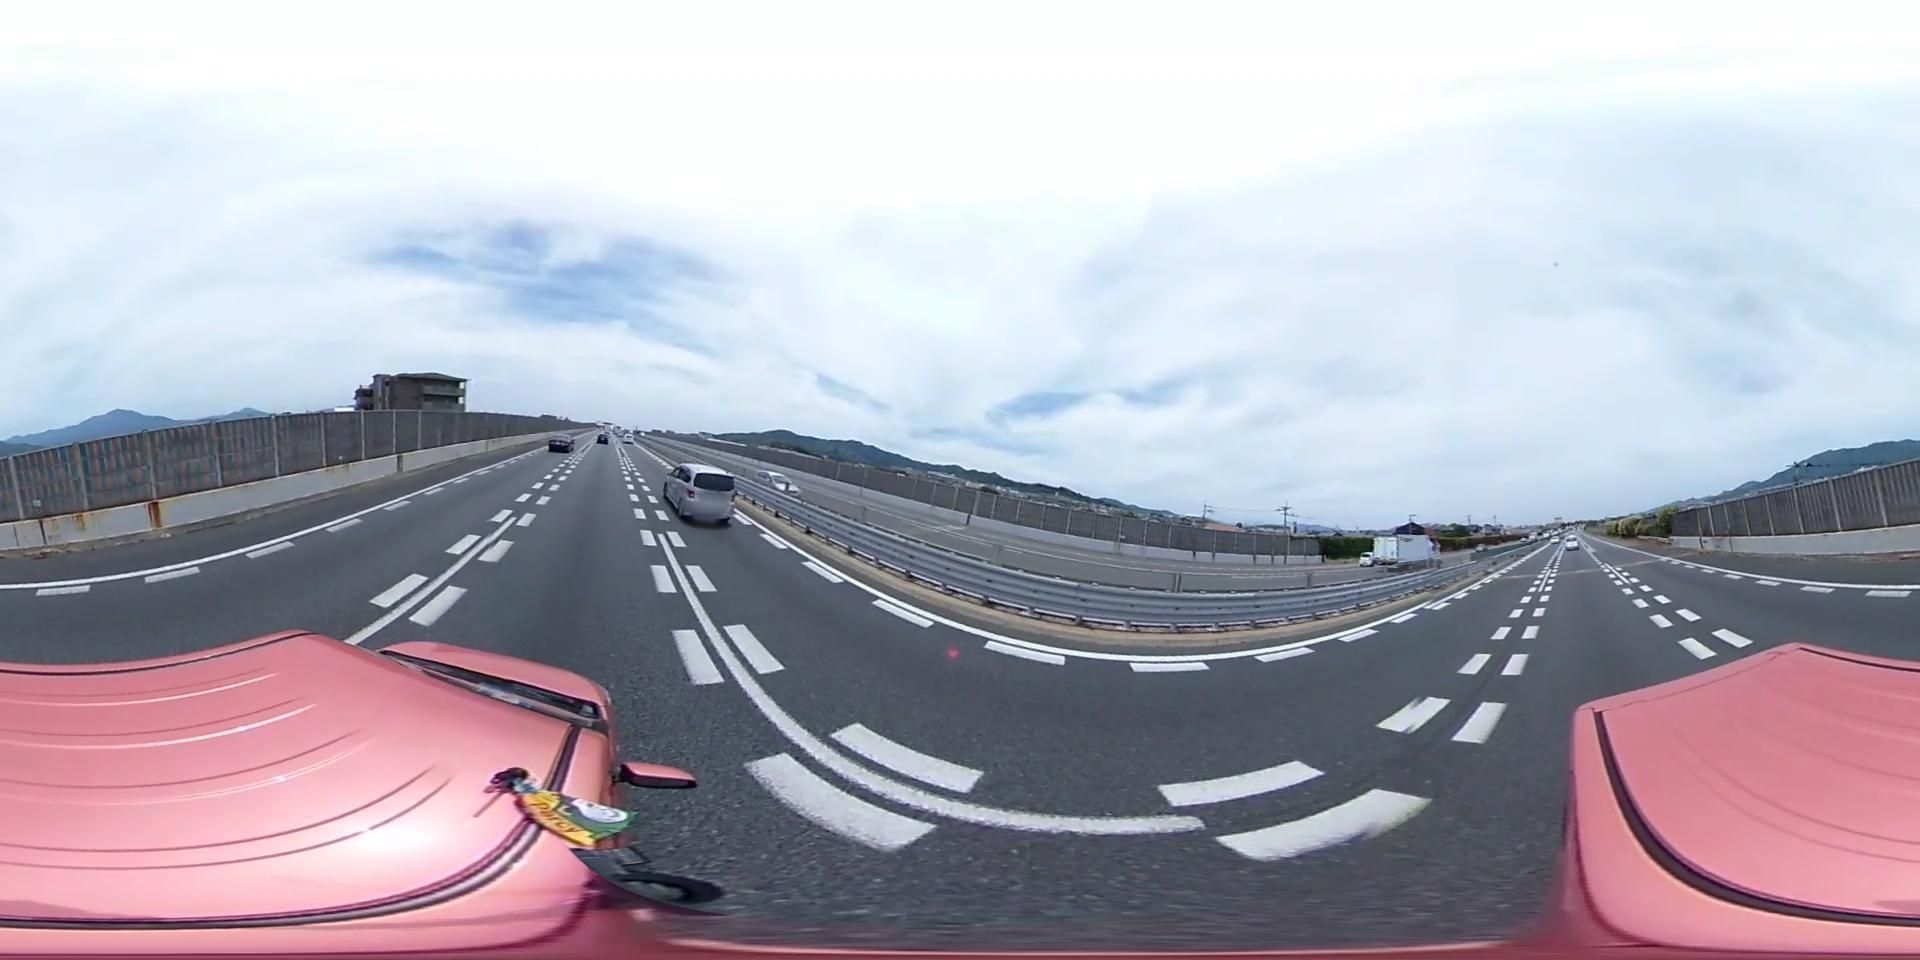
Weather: cloudy
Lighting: day
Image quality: slightly poor
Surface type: cycling surface
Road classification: unclassified, tertiary
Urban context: urban centre
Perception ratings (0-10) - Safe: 0.21, Lively: 1.82, Beautiful: 7.48, Boring: 6.8, Depressing: 6.02, Wealthy: 3.54